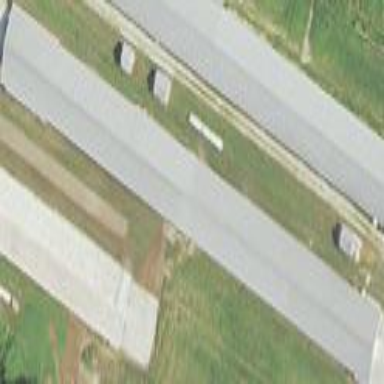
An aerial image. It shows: Farm auxiliary building.